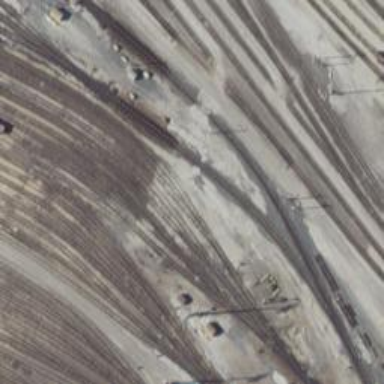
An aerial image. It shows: Railway yard.